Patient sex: F
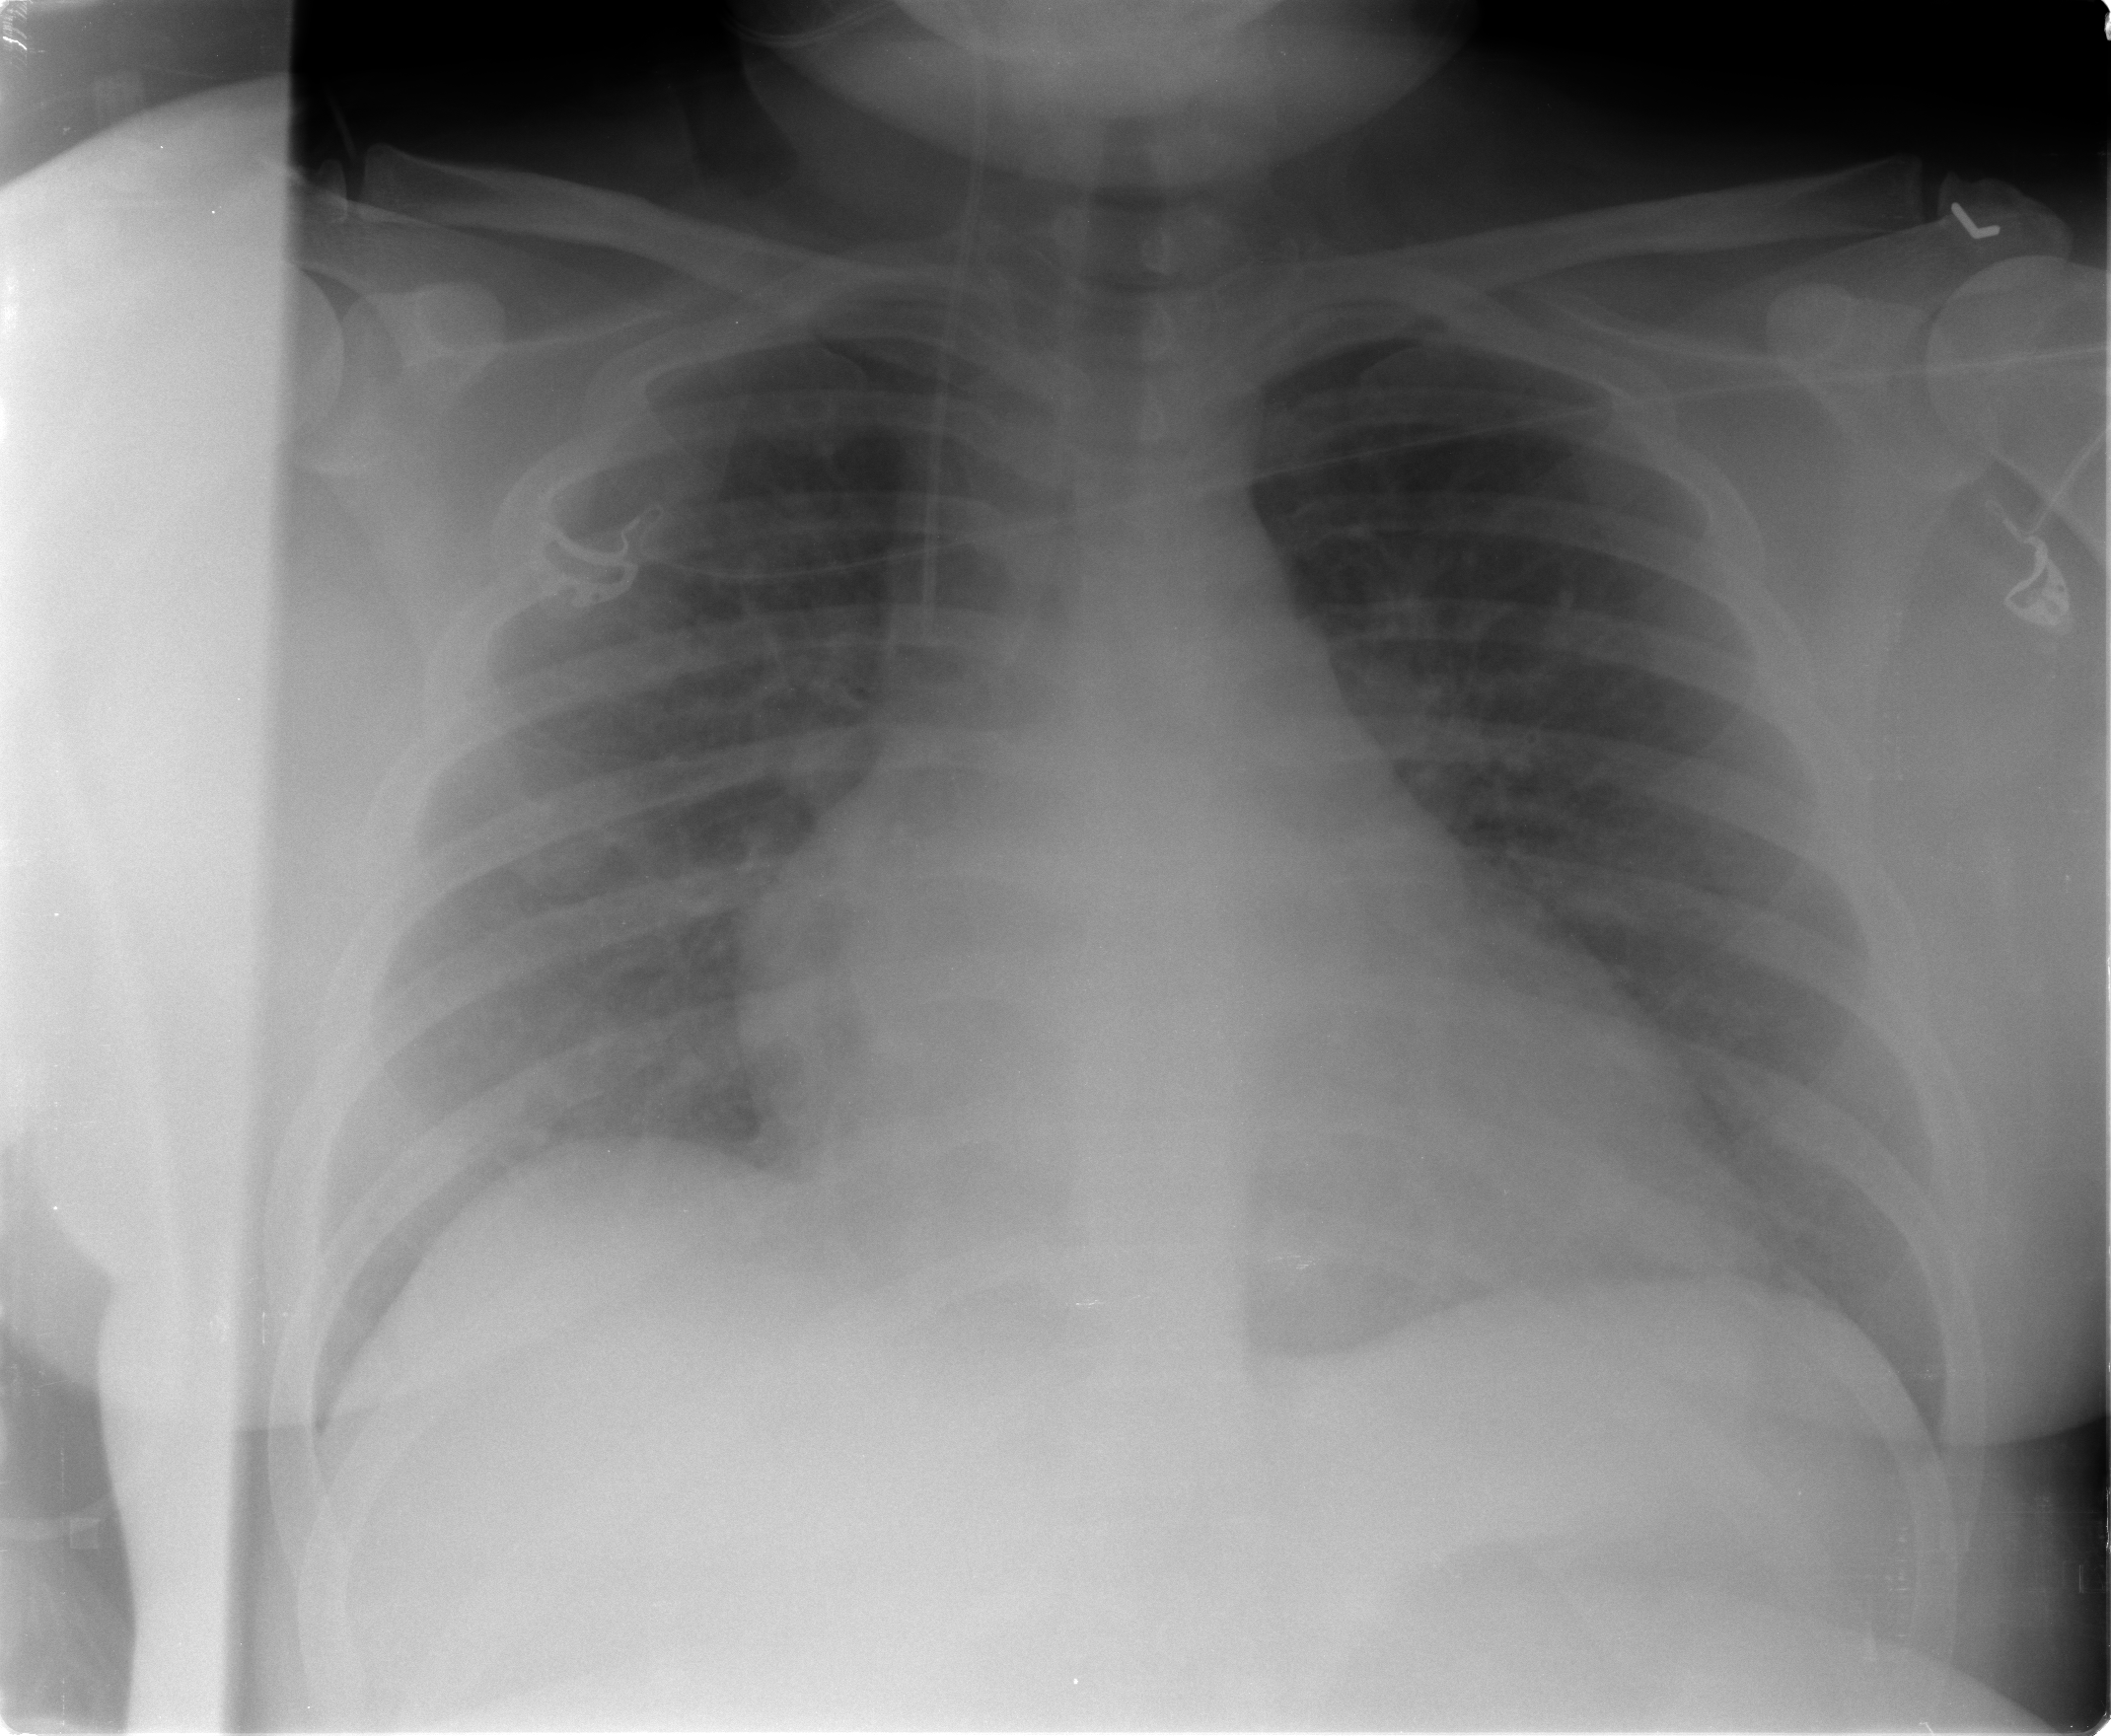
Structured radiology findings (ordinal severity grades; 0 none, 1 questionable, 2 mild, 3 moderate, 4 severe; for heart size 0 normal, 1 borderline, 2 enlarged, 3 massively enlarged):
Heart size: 2
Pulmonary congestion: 2
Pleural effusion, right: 2
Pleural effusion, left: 2
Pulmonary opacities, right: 2
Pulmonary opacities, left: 2
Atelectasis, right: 2
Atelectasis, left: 2